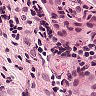
Metastatic tissue present: yes